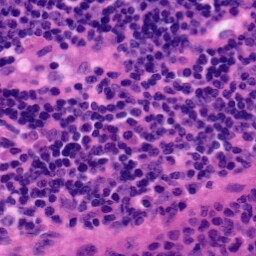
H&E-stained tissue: Tonsil